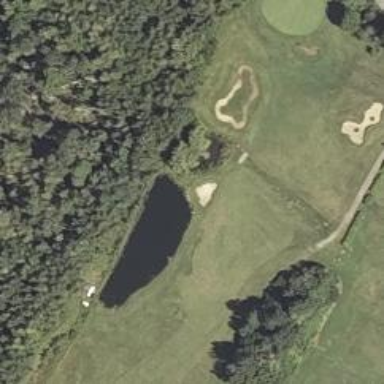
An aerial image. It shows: View of golf hole.